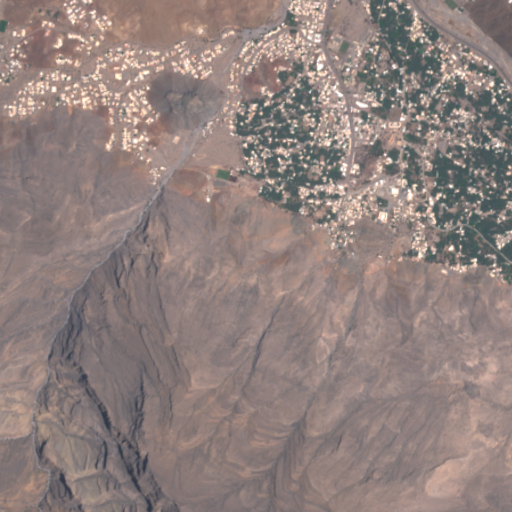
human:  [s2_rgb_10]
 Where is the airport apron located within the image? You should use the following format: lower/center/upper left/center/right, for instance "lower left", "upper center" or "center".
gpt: The airport apron is located in the upper right of the image.
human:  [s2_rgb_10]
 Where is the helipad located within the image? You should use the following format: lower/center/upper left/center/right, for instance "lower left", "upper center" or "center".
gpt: The helipad is located in the upper right of the image.
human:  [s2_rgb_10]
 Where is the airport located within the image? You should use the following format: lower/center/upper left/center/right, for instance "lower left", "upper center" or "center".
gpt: There is no airport in the image.